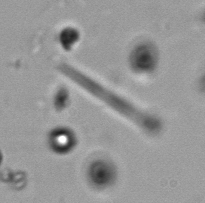
Label: Phaeocystis